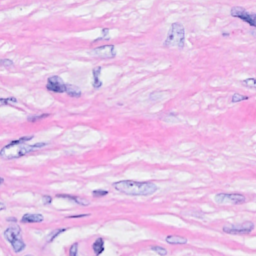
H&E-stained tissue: Breast